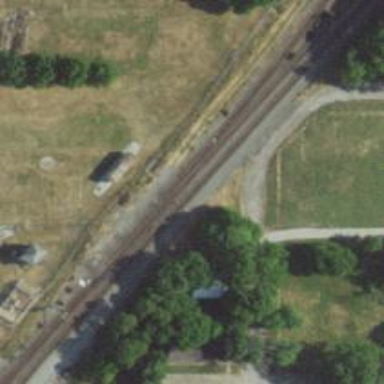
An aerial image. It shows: Railway junction.